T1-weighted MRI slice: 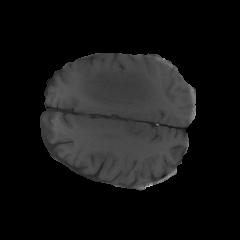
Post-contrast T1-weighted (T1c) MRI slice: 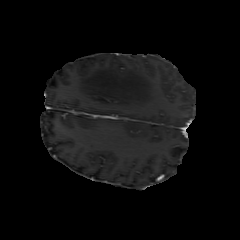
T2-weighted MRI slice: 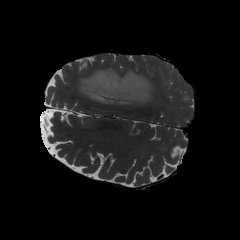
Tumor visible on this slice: yes